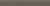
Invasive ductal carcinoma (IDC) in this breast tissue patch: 0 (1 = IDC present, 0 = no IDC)